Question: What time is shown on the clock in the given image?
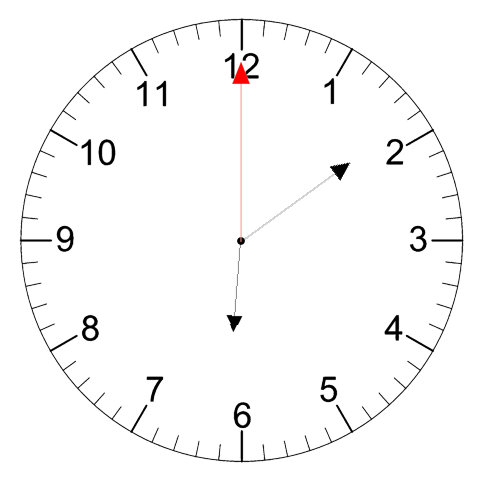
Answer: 06:09:00